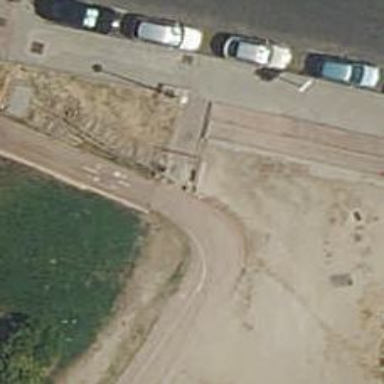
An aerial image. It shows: Kerb barrier.